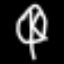
Label: leaf